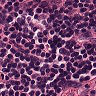
Metastatic tissue present: no